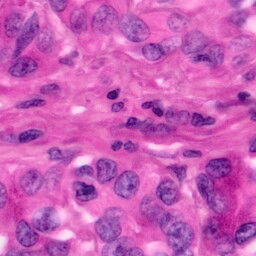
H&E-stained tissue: Pancreatic